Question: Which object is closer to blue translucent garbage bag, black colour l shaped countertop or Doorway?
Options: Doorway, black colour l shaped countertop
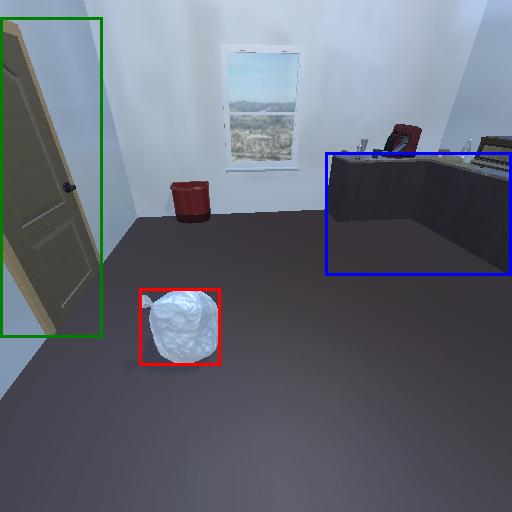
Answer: Doorway